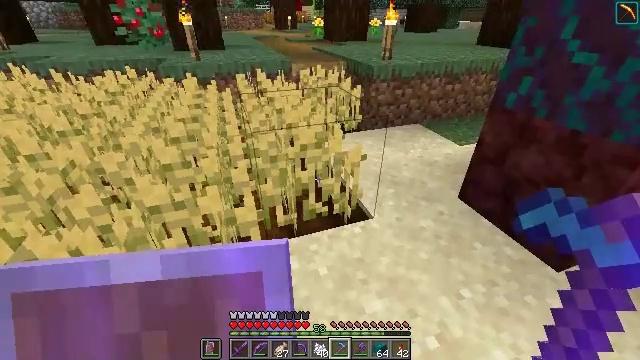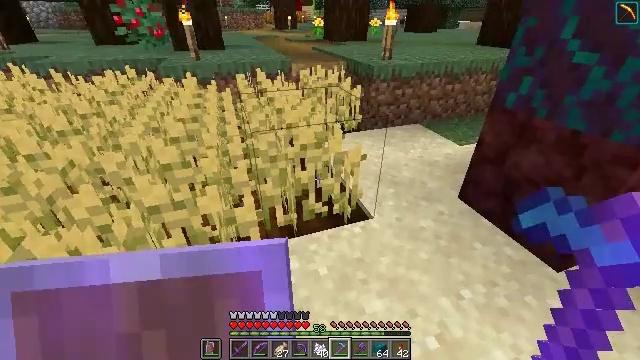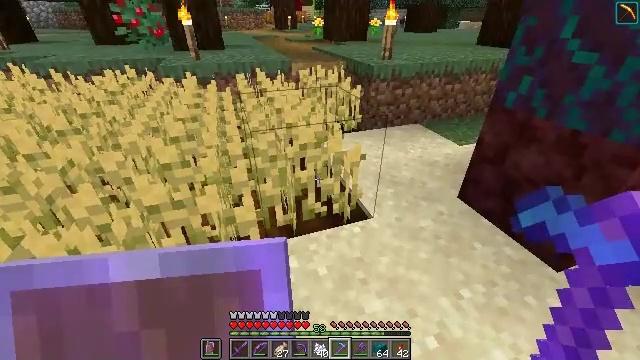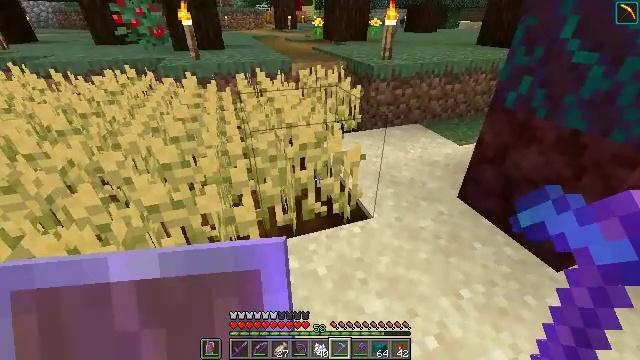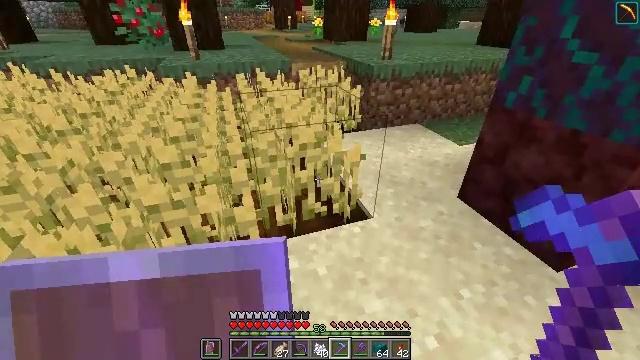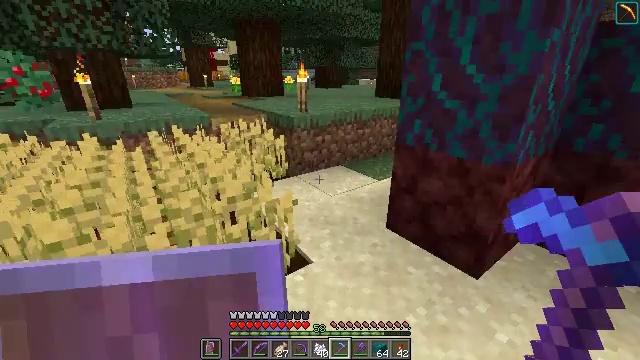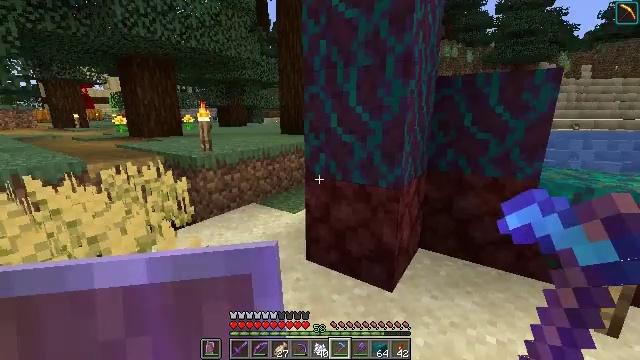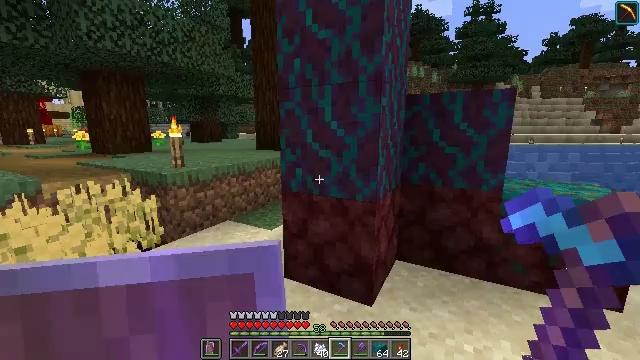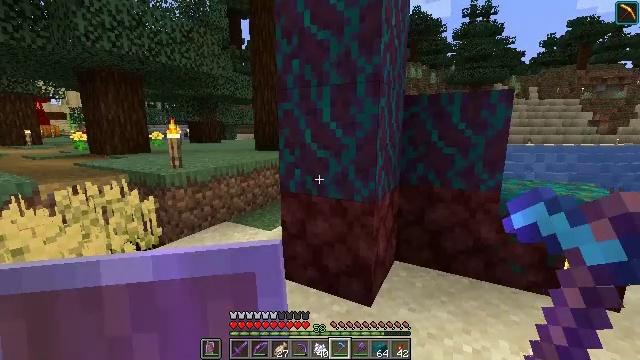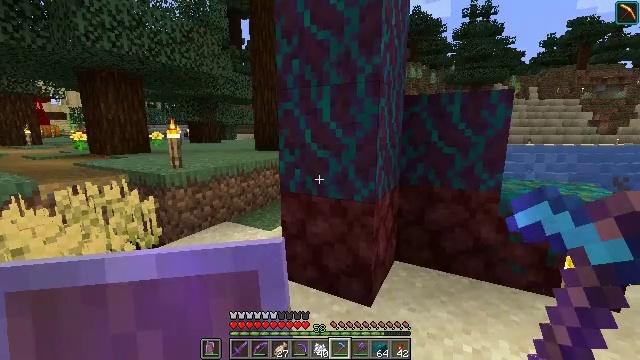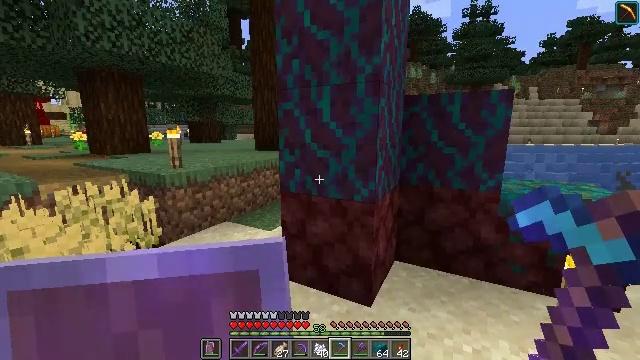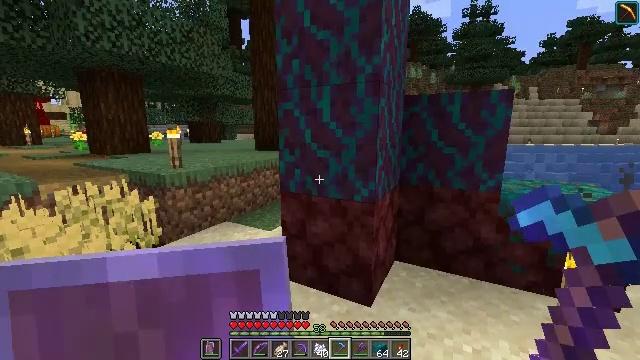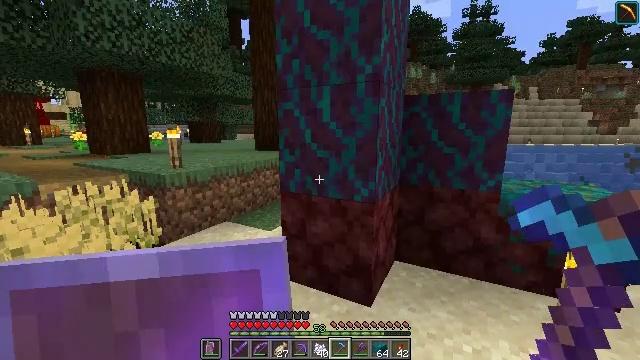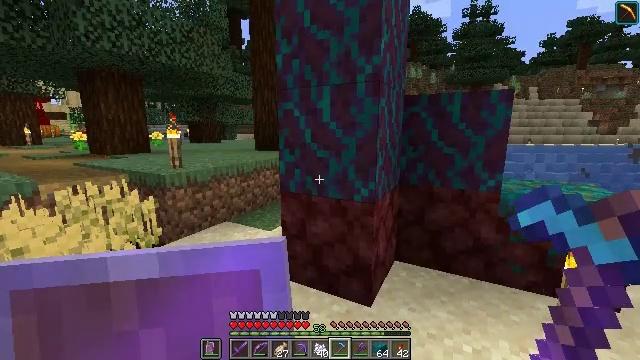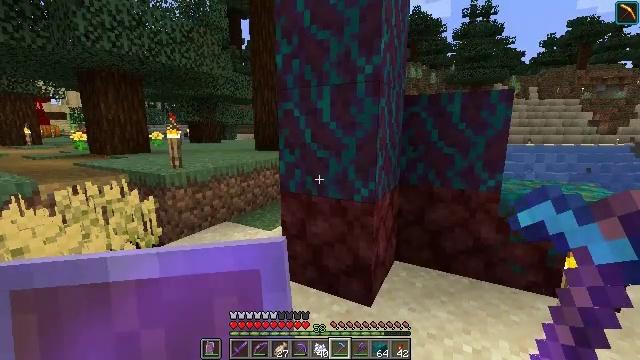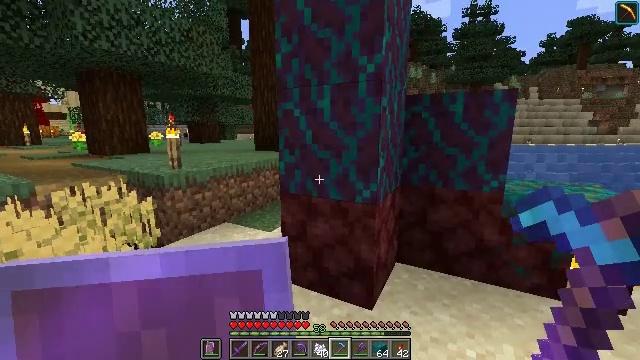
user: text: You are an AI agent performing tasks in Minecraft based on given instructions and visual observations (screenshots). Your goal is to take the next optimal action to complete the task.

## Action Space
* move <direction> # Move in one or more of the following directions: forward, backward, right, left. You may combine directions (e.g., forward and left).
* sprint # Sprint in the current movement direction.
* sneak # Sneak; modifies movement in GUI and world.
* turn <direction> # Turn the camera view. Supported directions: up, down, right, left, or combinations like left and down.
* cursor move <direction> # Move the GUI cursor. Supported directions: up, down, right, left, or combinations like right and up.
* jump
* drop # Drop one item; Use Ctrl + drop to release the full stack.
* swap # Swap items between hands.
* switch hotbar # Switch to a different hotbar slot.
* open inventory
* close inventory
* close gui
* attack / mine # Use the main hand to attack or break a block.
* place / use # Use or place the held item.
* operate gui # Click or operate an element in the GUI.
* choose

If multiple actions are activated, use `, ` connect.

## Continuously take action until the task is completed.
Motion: motion action
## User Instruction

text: Collect warped stem for crafting.
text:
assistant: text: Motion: no_op
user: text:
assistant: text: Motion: no_op
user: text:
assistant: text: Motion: no_op
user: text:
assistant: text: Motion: no_op
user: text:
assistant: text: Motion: turn right and up
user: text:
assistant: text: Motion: turn right and up
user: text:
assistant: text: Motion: turn right and up
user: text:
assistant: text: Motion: no_op
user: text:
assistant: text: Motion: no_op
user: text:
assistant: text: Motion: no_op
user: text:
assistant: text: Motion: no_op
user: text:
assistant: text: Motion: no_op
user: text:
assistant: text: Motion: no_op
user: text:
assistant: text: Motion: no_op
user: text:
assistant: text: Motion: move forward
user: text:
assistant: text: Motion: move forward
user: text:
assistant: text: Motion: move forward
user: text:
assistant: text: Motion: move forward
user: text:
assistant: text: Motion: move forward, turn right and up
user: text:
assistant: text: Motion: move forward, turn right and up
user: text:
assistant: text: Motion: move forward, turn right and up
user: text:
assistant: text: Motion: turn up
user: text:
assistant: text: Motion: no_op
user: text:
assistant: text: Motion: no_op
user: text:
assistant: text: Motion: no_op
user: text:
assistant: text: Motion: no_op
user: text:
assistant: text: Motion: no_op
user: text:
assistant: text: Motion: no_op
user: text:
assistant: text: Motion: no_op
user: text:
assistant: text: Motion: no_op